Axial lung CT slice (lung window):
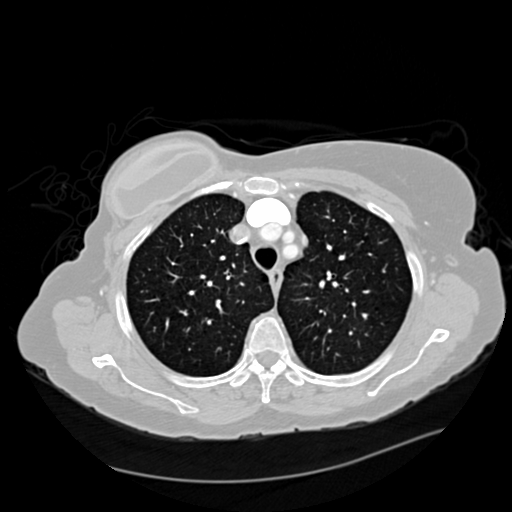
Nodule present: no